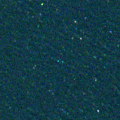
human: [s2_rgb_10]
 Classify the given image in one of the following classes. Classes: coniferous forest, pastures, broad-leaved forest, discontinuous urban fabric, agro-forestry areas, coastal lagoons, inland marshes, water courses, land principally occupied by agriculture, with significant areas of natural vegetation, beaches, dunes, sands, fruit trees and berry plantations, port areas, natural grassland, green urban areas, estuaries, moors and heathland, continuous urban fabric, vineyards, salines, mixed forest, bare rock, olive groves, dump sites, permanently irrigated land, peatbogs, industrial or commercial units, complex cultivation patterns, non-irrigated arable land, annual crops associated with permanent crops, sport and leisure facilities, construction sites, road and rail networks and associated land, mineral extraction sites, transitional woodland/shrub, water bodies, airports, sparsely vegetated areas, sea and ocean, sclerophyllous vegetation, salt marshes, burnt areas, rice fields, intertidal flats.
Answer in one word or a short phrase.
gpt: sea and ocean